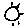
Label: sun